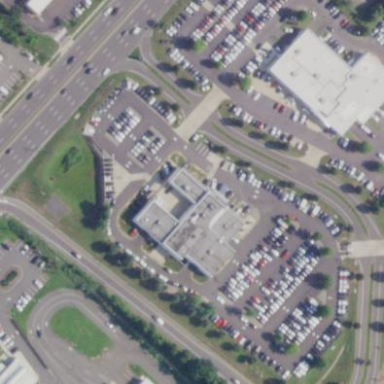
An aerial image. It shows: Building housing car shop.